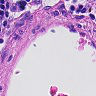
Metastatic tissue present: no